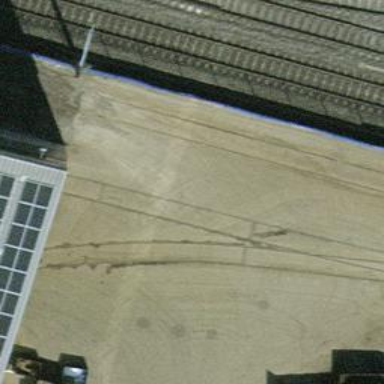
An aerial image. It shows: Single railway siding track.